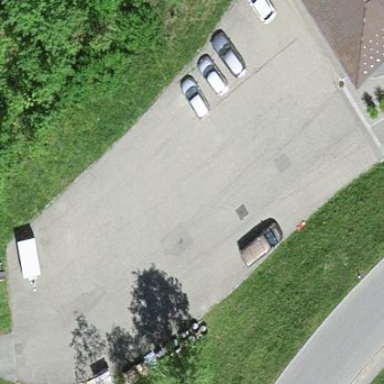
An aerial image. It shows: Parking area.